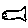
Label: fish